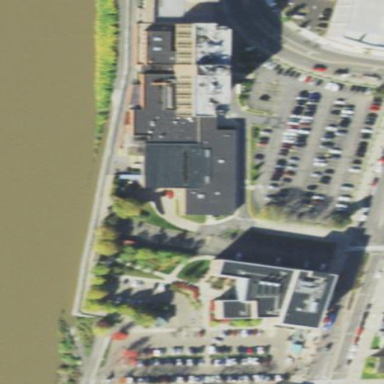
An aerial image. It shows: Hotel building.